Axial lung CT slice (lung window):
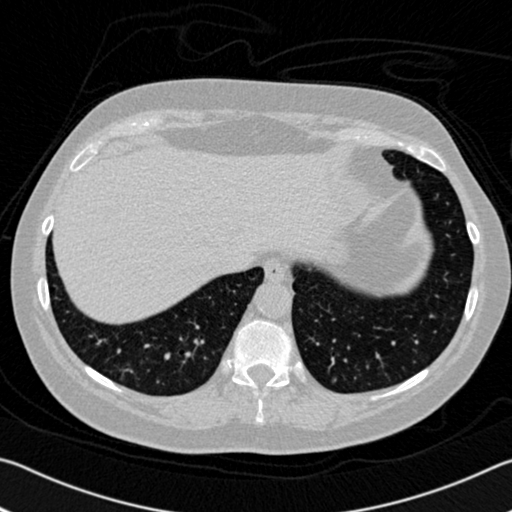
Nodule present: no